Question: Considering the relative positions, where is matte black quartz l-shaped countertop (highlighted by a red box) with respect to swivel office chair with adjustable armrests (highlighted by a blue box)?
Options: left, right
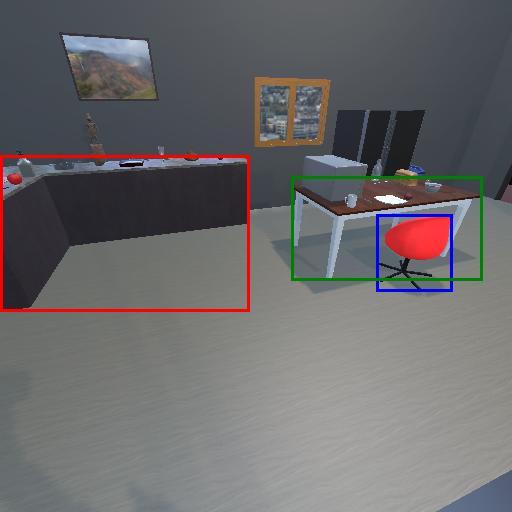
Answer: left